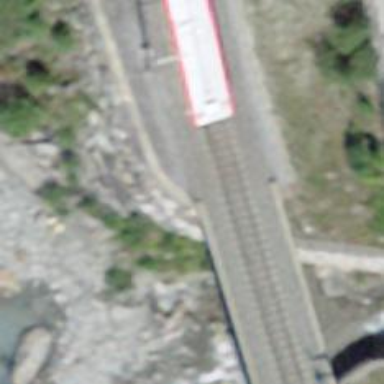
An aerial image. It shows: Narrow-gauge railway bridge with electrified contact line.